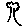
Label: tree